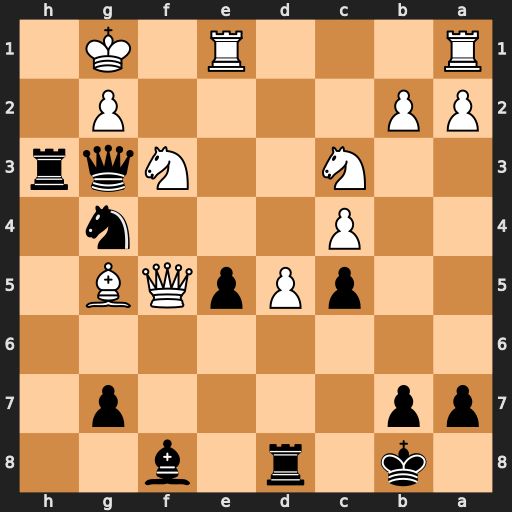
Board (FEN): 1k1r1b2/pp4p1/8/2pPpQB1/2P3n1/2N2Nqr/PP4P1/R3R1K1
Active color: b
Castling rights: -
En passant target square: -
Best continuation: Qf2#